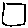
Label: square